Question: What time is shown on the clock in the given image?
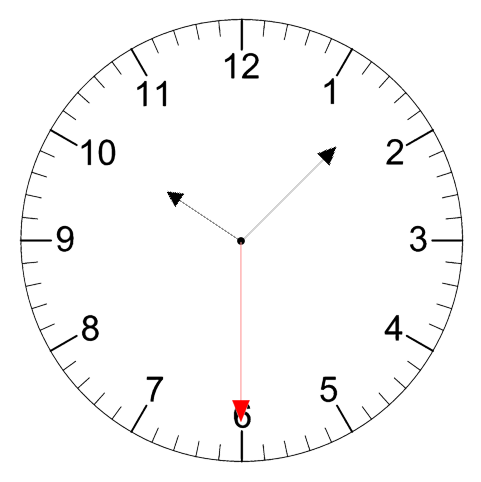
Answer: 10:07:30